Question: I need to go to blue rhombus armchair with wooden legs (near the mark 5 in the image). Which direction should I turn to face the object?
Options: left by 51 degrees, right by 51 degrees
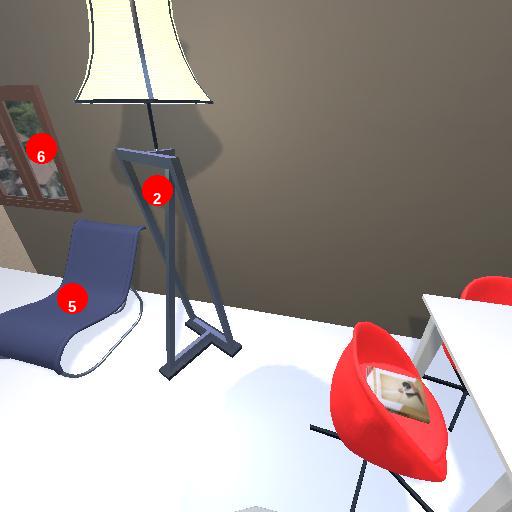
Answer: left by 51 degrees